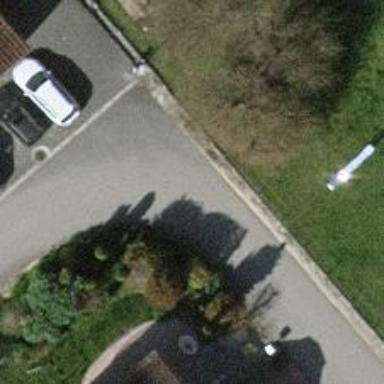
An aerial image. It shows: Support pole.